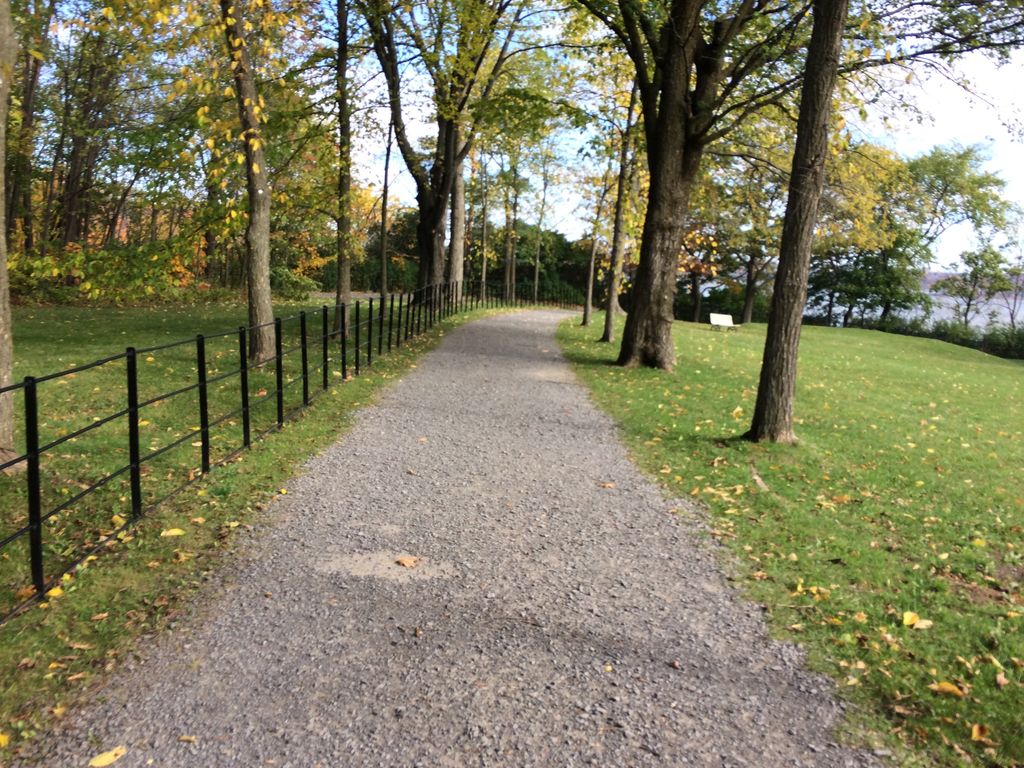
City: quebec_city